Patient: sex M, age 75
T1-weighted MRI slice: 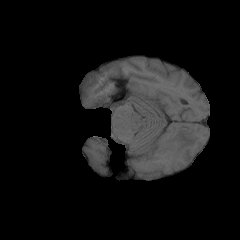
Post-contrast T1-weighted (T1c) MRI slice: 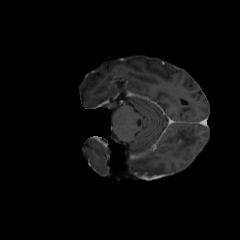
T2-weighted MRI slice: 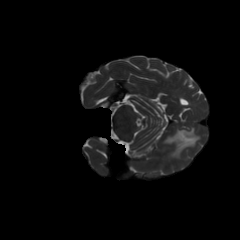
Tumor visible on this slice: yes
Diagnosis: Glioblastoma, IDH-wildtype
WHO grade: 4